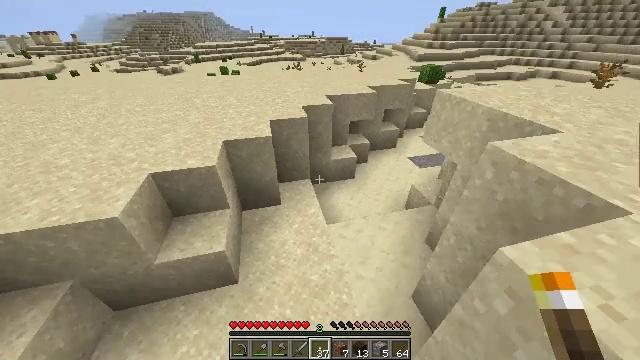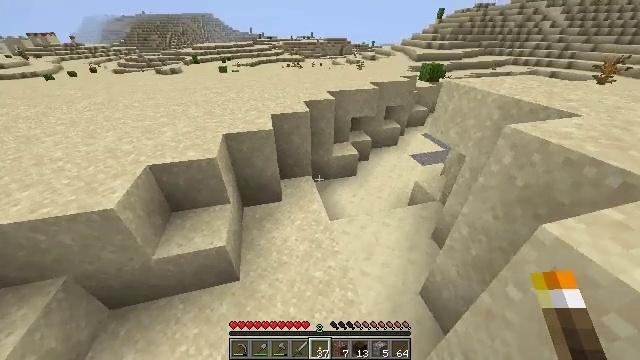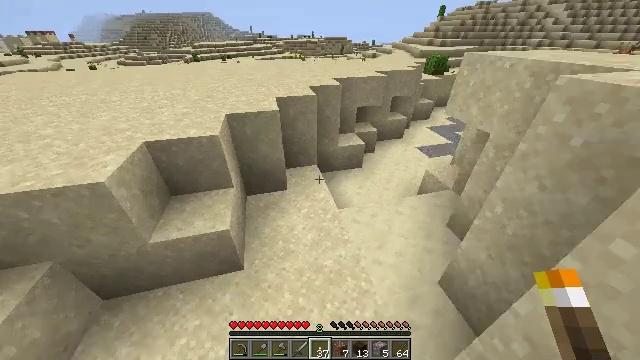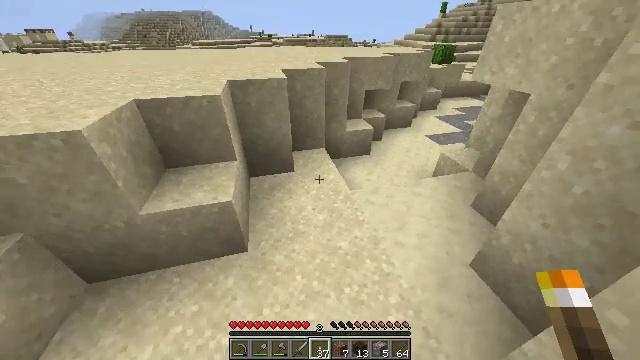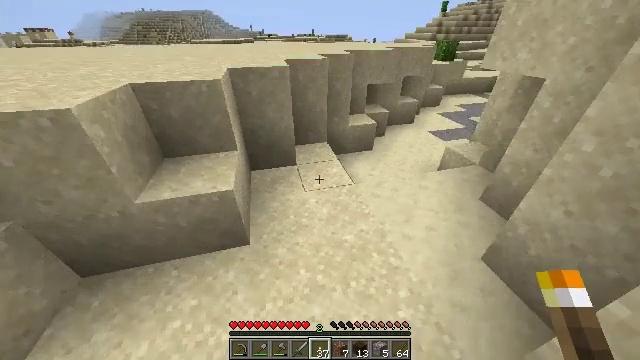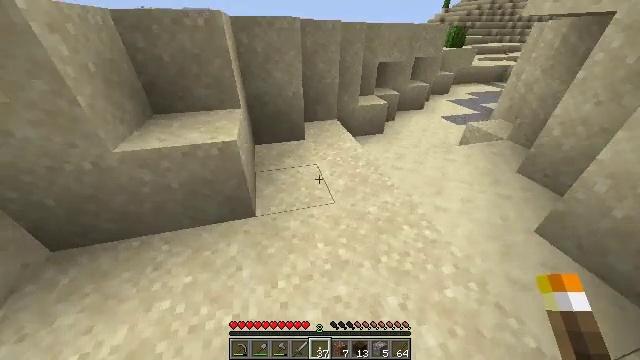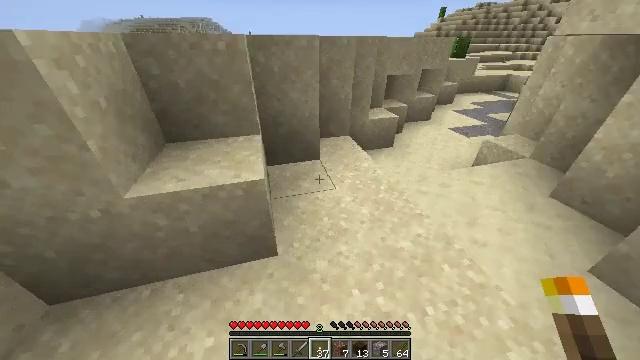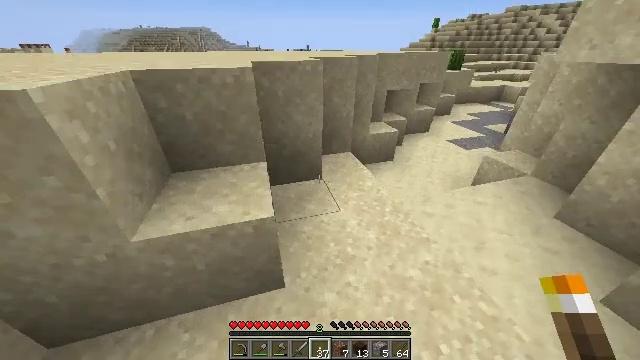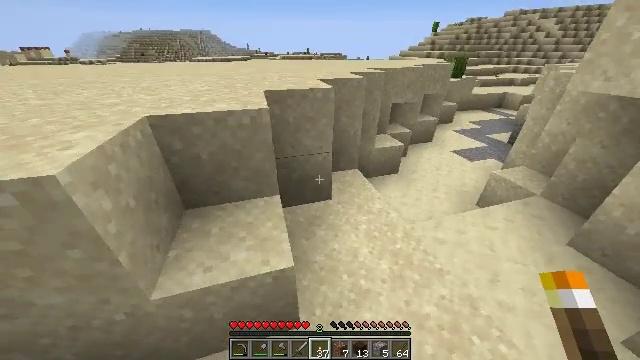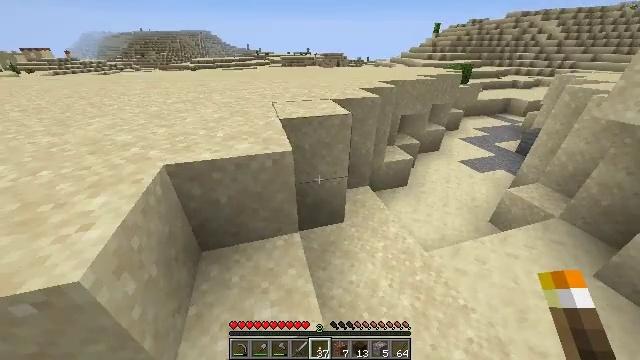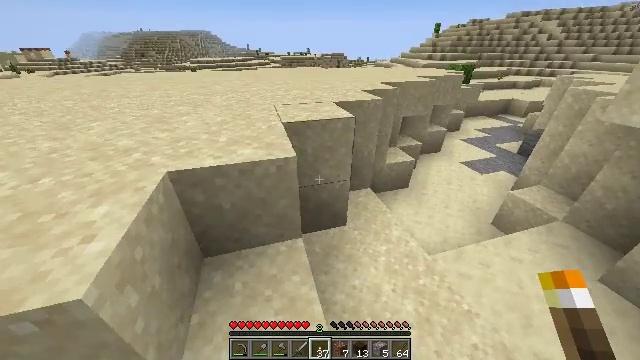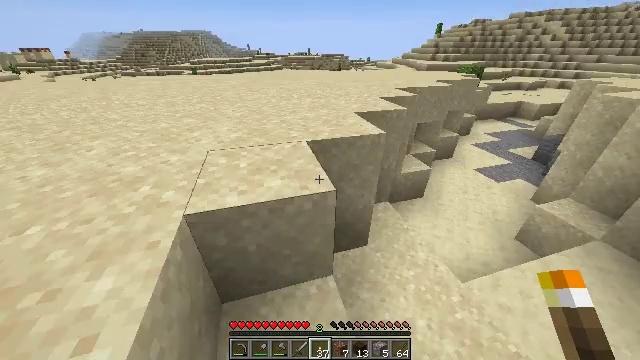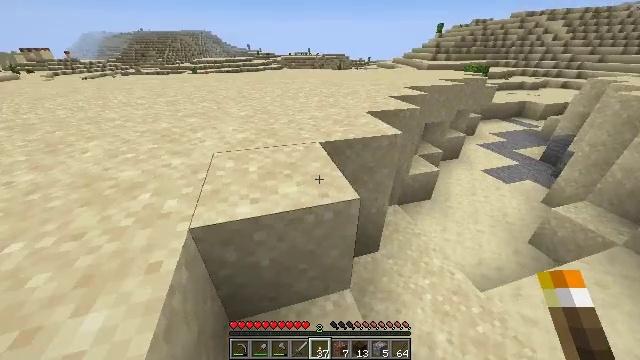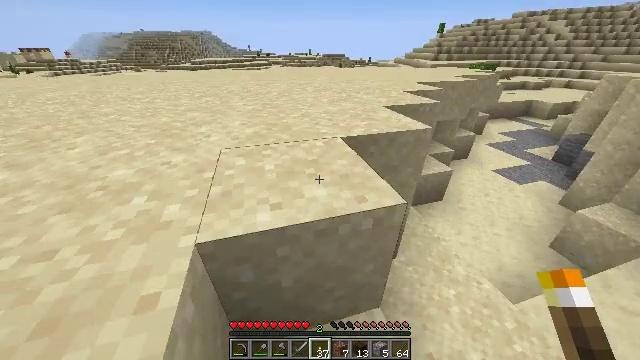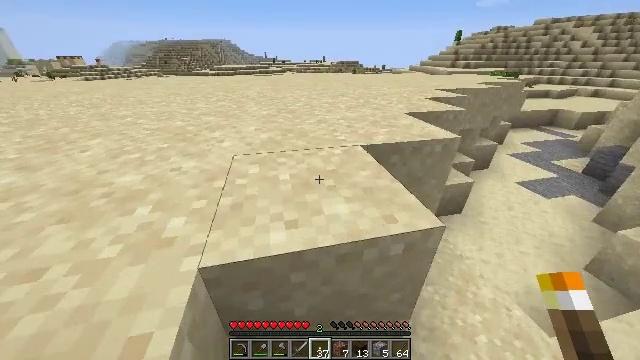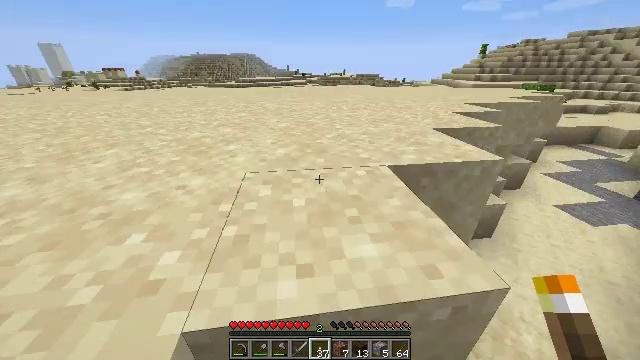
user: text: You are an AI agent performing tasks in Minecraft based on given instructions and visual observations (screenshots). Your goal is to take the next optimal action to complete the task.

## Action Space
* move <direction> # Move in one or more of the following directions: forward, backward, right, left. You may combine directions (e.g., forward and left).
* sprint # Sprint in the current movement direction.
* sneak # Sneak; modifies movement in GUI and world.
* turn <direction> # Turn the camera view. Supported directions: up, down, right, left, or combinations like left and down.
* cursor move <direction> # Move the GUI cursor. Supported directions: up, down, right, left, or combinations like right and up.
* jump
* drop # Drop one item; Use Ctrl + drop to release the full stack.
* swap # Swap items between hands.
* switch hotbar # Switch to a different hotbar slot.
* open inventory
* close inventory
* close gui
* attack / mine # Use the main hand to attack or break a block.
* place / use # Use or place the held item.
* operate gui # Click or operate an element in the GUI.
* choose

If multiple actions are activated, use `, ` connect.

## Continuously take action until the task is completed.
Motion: motion action
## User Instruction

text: Break the hay block to collect it.
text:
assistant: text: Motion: move forward and move left, sprint
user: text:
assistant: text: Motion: move forward and move left, sprint
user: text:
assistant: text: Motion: move forward and move left, sprint
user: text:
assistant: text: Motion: move forward and move left, sprint
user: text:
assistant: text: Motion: move forward and move left, sprint
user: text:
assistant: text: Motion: move forward and move left, sprint, turn up, jump
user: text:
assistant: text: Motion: move forward and move left, sprint, turn up, jump
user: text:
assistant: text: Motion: move forward and move left, sprint, jump
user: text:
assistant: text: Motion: move forward and move left, sprint, jump
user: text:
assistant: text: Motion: move forward and move left, sprint, jump
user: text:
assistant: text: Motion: move forward and move left, sprint
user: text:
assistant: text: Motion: move forward and move left, sprint
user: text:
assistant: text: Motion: move forward and move left, sprint
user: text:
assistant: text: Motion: move forward and move left, sprint, turn left and up
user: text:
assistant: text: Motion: move forward and move left, sprint, turn left and up
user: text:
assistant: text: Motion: move forward and move left, sprint, turn left and up, jump
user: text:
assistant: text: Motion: move forward and move left, sprint, turn left and up, jump
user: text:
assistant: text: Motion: move forward and move left, sprint, turn left and up, jump
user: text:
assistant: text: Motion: move forward and move left, sprint, turn left, jump
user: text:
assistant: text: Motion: move forward and move left, sprint, turn left, jump
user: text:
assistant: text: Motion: move forward and move left, sprint, turn left, jump
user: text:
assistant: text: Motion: move forward and move left, sprint, turn left, jump
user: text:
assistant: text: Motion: move forward and move left, sprint, jump
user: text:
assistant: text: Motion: move forward and move left, sprint
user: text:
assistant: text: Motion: move forward and move left, sprint
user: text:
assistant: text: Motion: move forward and move left, sprint, turn left
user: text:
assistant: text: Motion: move forward and move left, sprint, turn left
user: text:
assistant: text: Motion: move forward, sprint, turn left and down
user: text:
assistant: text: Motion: move forward, sprint, turn left and down
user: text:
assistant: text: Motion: move forward, sprint, turn left and down